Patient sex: M
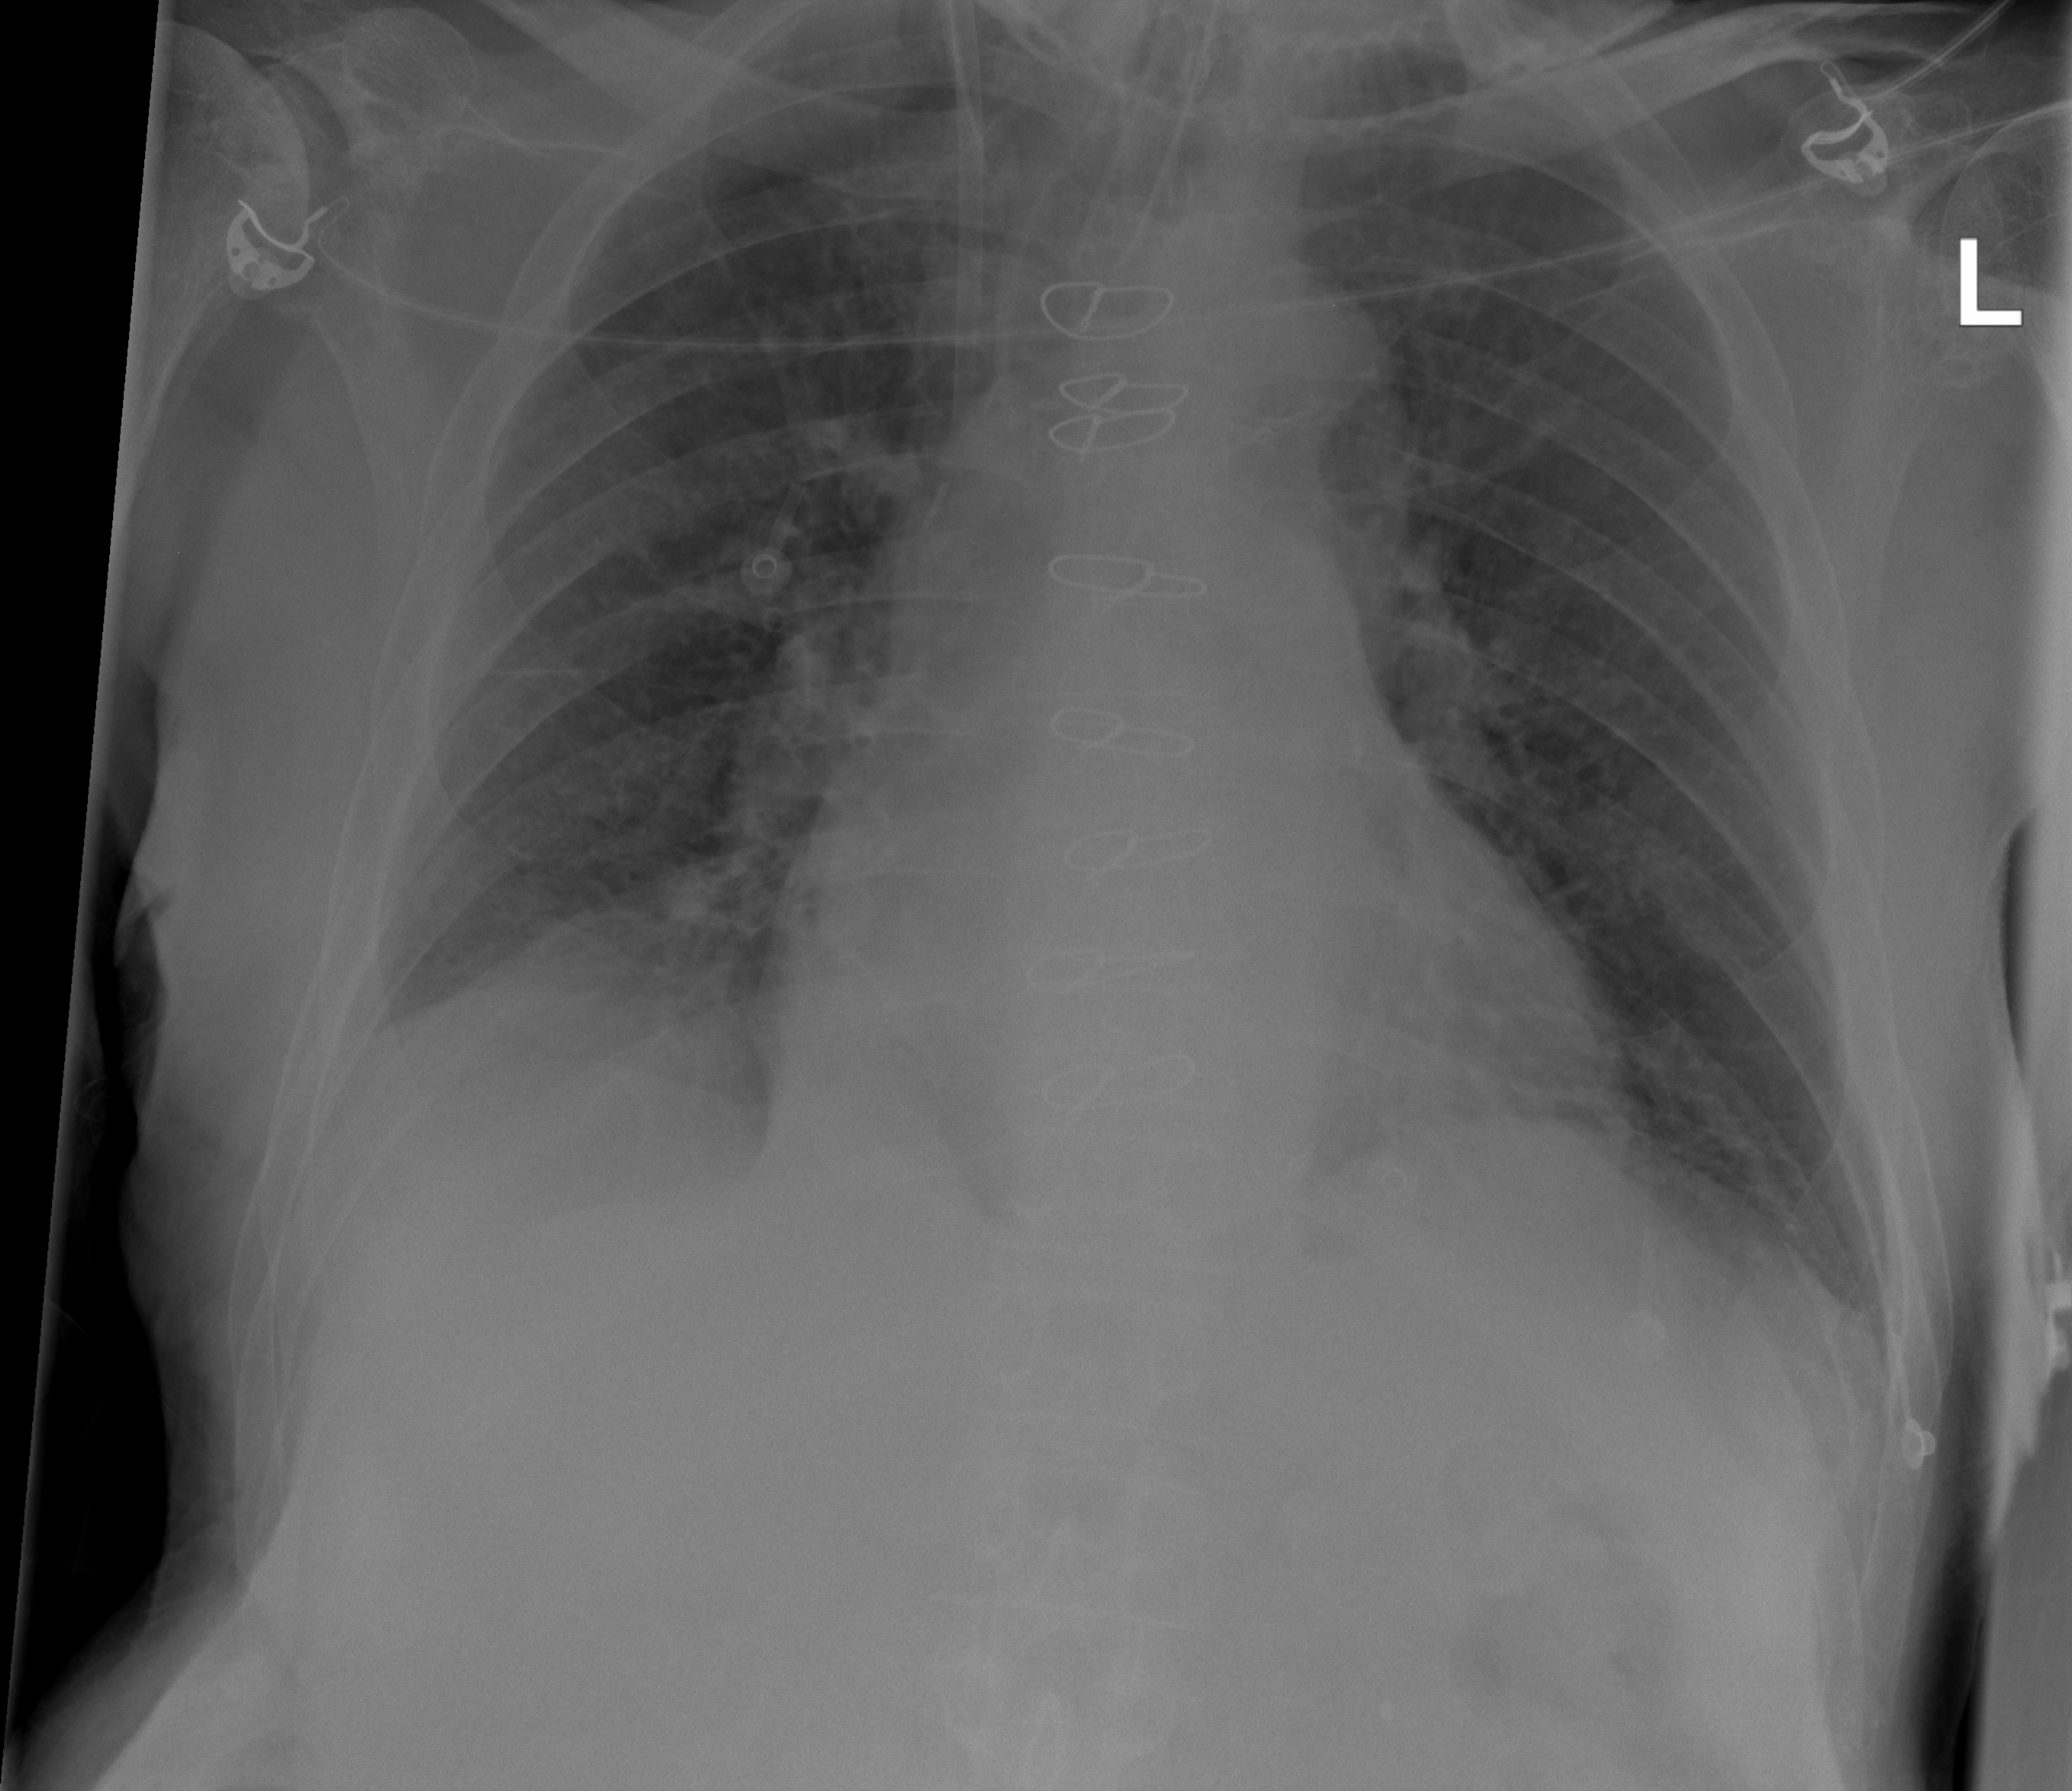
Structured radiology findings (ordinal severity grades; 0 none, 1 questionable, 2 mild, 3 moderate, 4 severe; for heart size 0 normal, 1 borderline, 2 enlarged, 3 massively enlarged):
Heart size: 1
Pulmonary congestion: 2
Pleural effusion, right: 2
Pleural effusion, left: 1
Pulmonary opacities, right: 2
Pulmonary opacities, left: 2
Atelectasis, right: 2
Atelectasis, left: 2